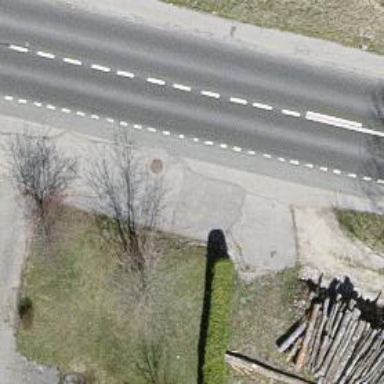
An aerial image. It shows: Bus stop with platform for public transport.